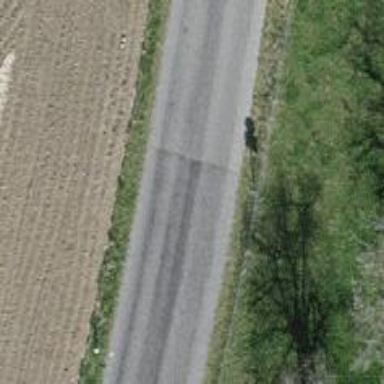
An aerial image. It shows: Tertiary road.